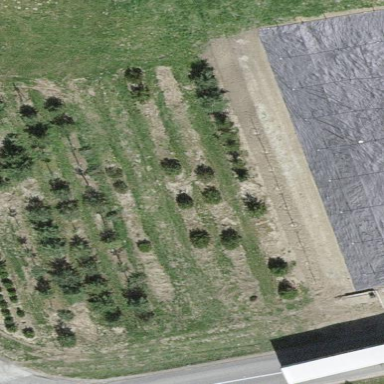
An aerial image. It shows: Plant nursery area.